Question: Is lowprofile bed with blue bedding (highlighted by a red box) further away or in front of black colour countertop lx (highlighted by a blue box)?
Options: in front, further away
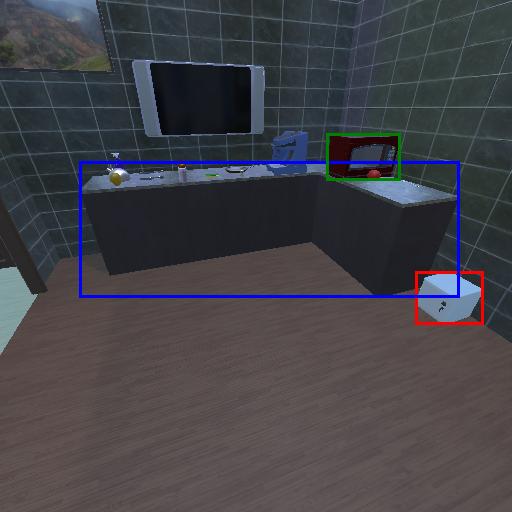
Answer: in front